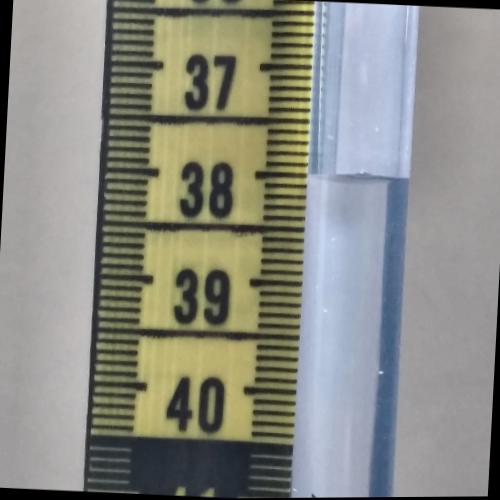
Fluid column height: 38.0 cm